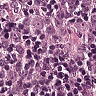
Metastatic tissue present: yes